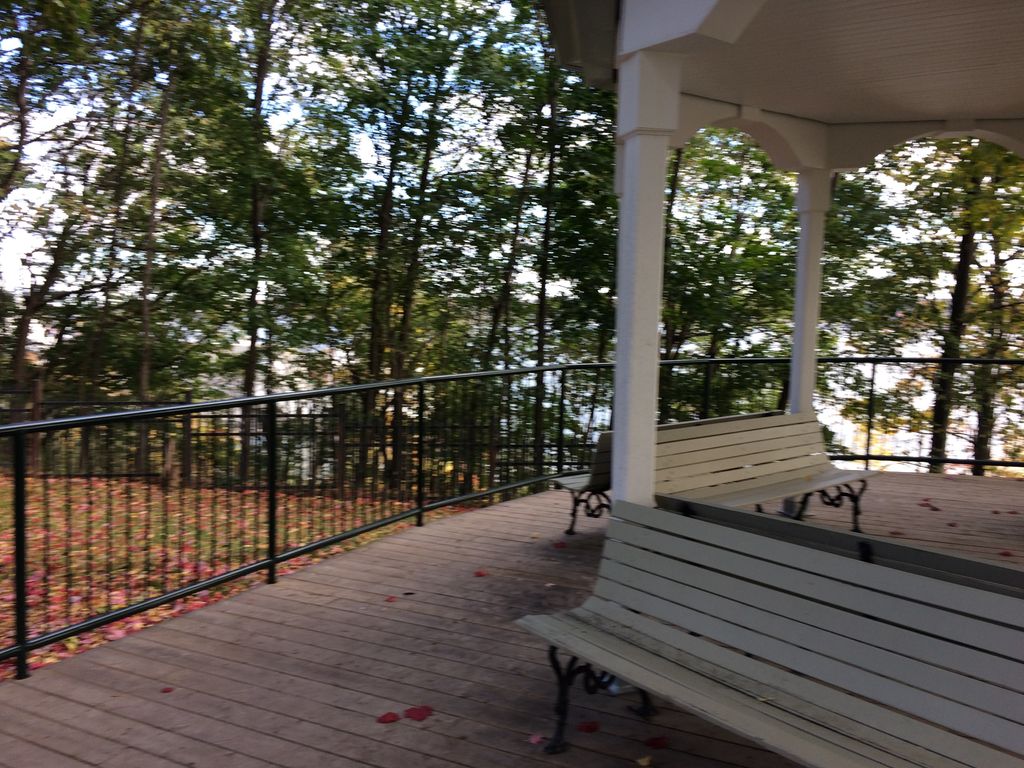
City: quebec_city